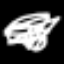
Label: squiggle